Question: Why does the div go out of his parent in Chrome and they is not appeared both in FireFox!
In spite of everything is working great in IE8.
Chrome:

The code:
'''
<div id="parentDIV" style="overflow: auto; height: 600px;">
<!-- Child Control -->
<GW1:OrgChart ID="OrgChart1" runat="server" />
</div>
'''
: When I specify the width for the parent div it works, but I don't prefer that. I tried to set the width to '100%' and it does not work.
Any idea!
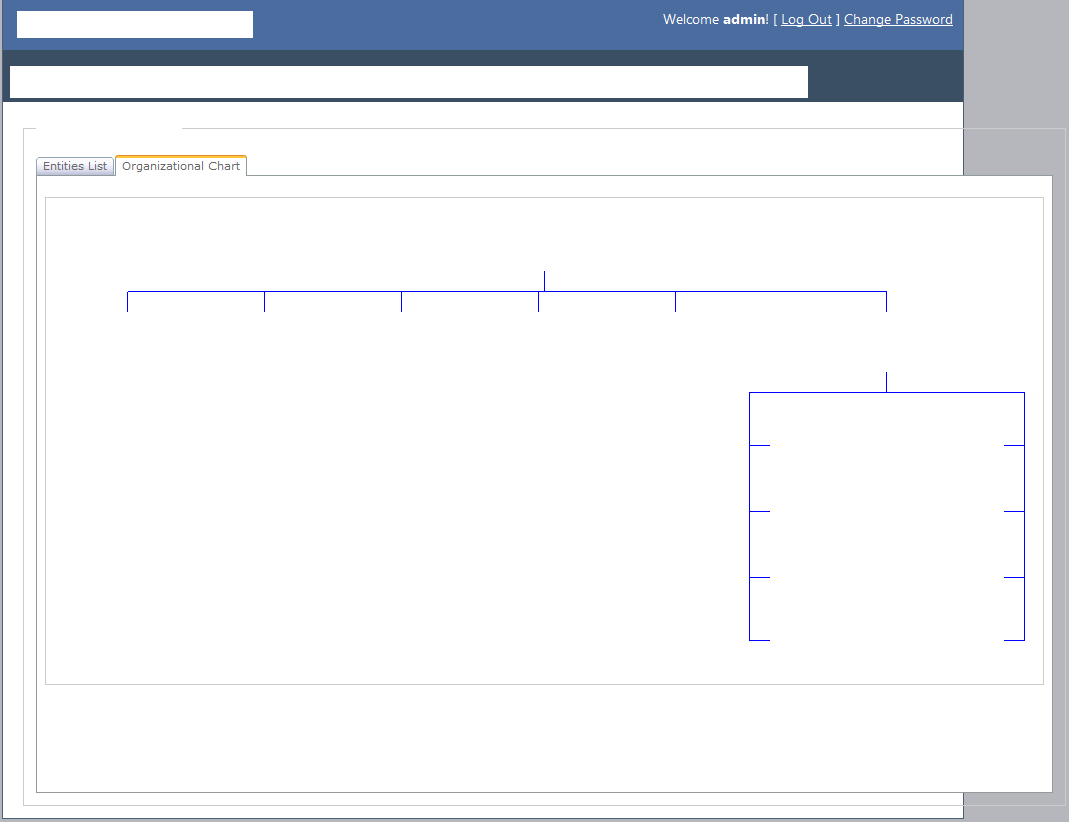
Answer: The parent 'div' needs to have a width for 'overflow:auto' to work, otherwise it will expand to accommodate the width of all the children.
Using 'width:100%' is the same as not specifying the width - the parent will simply expand since it doesn't have a limit.